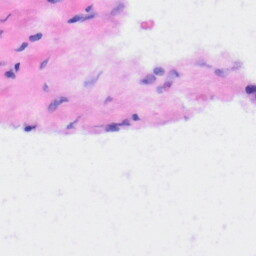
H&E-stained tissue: Liver